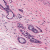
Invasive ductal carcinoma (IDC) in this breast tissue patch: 0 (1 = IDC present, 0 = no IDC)